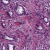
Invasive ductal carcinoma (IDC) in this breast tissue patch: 1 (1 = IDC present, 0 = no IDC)